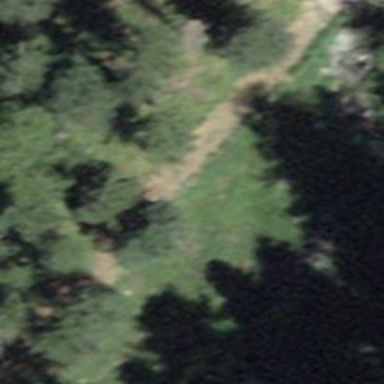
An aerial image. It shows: Ground path.